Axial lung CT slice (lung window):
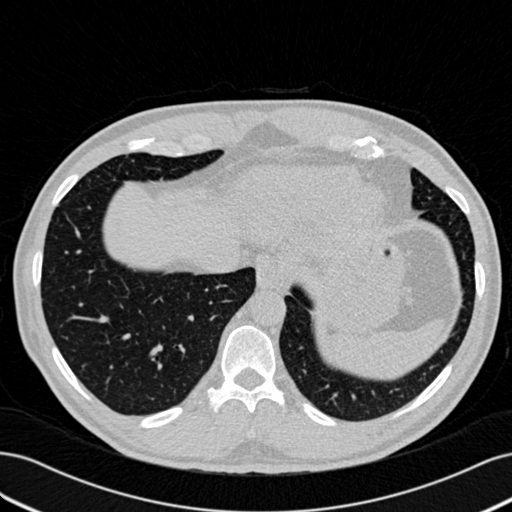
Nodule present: no